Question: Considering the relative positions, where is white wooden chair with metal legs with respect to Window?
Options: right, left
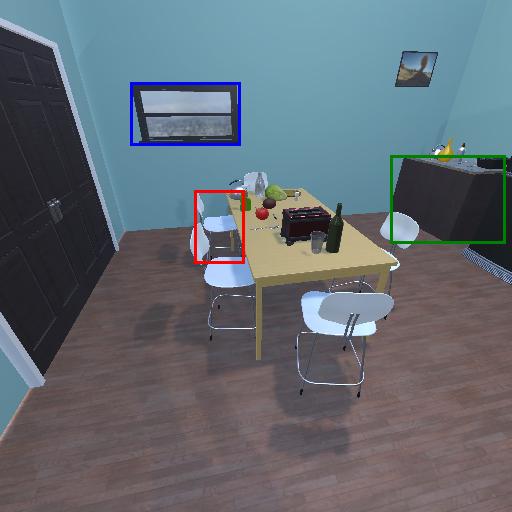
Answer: right